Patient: sex M, age 60
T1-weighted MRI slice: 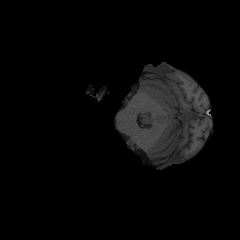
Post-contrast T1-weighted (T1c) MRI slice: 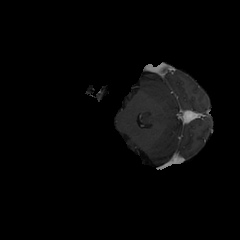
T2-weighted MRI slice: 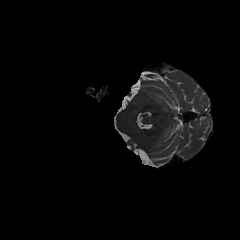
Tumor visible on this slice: no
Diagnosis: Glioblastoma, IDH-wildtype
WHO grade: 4